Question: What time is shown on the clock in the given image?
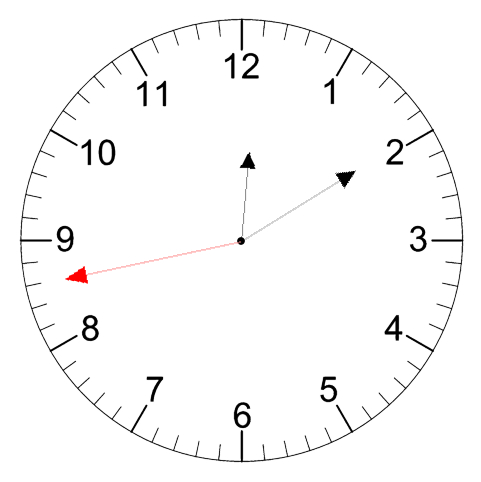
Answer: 12:09:43